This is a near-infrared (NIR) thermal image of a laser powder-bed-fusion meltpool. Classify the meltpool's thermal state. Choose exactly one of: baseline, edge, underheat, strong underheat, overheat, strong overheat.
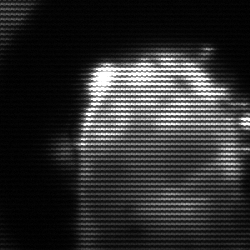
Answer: baseline